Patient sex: M
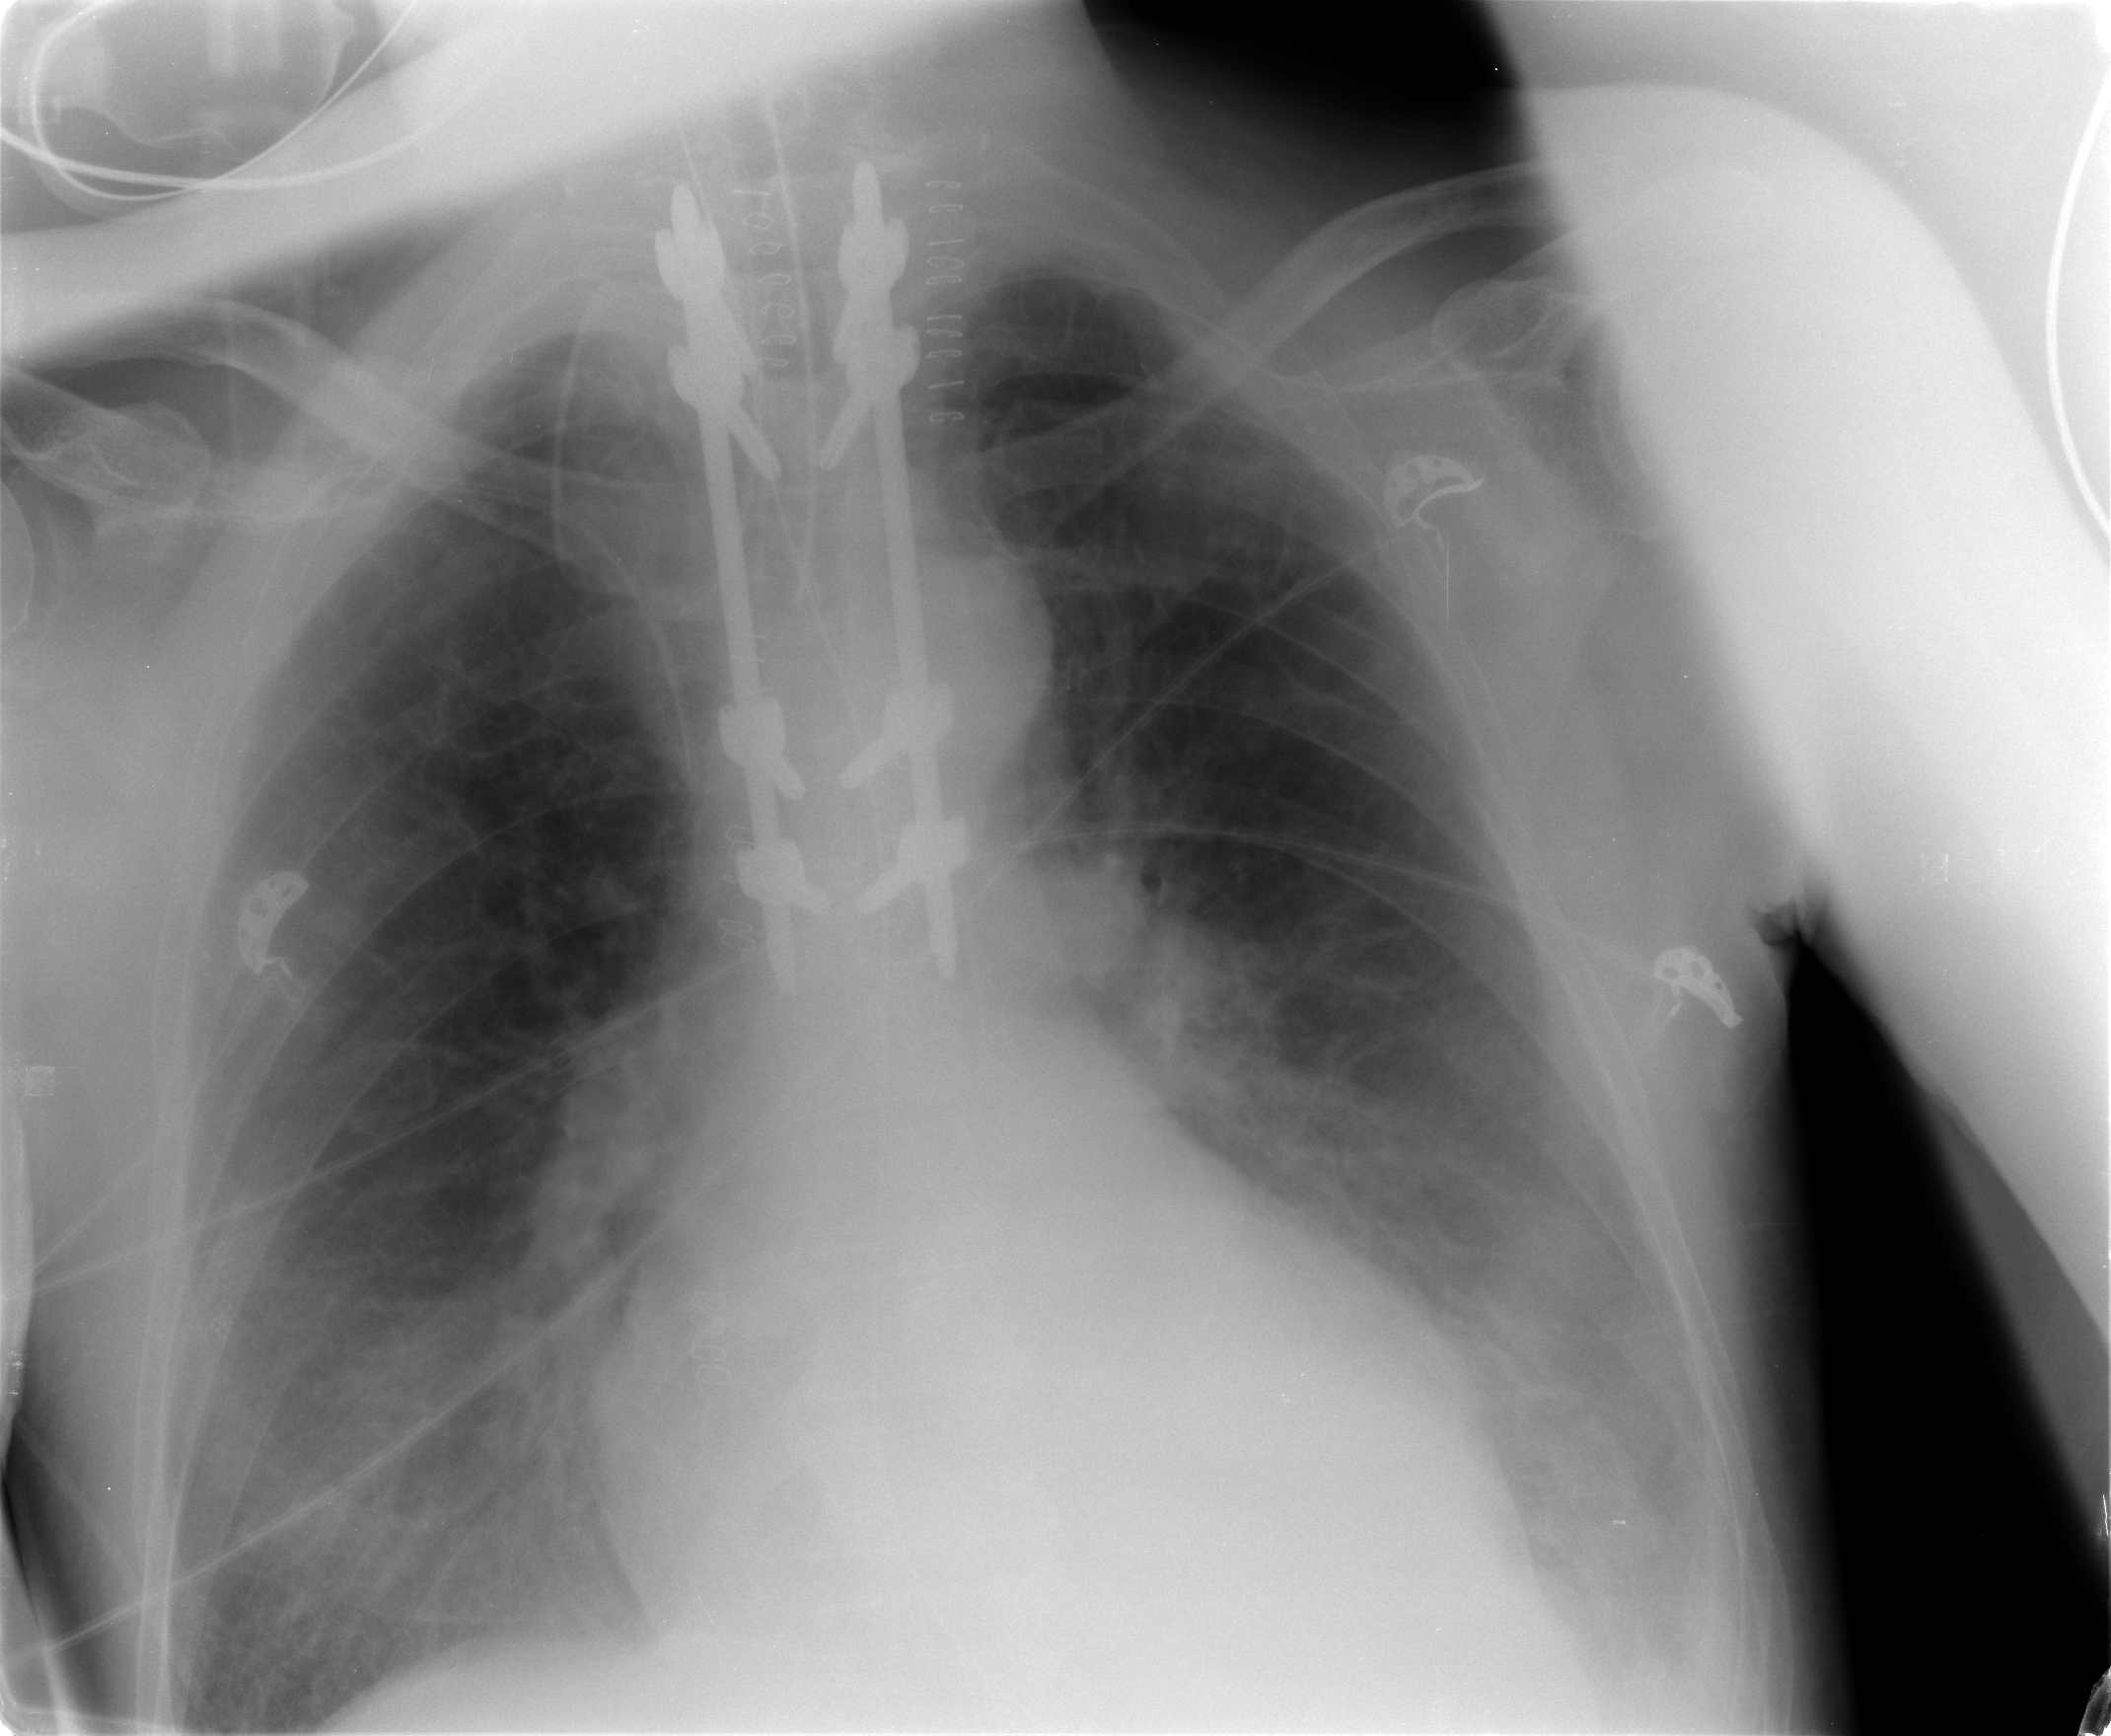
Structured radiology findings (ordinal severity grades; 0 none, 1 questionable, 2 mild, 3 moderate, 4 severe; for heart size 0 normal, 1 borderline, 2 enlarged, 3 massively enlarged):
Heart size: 2
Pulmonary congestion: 2
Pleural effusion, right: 2
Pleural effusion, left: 2
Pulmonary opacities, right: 2
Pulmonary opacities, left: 2
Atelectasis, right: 2
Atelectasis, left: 2